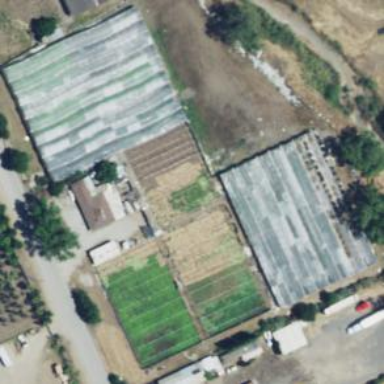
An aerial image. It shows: Area dedicated to greenhouse horticulture.